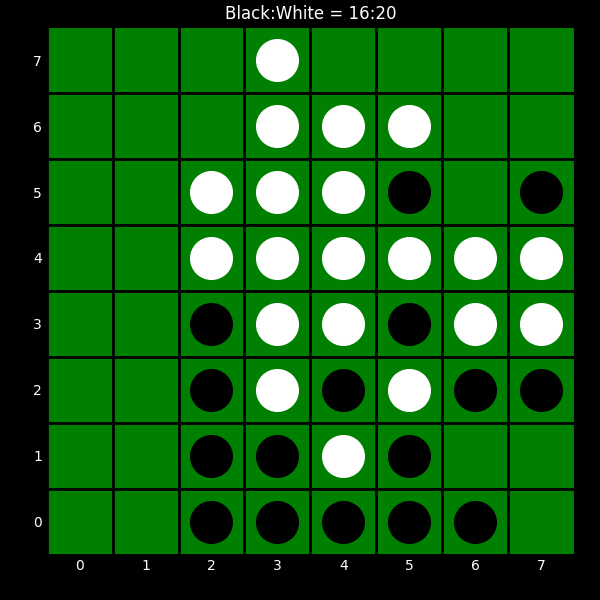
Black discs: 16
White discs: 20